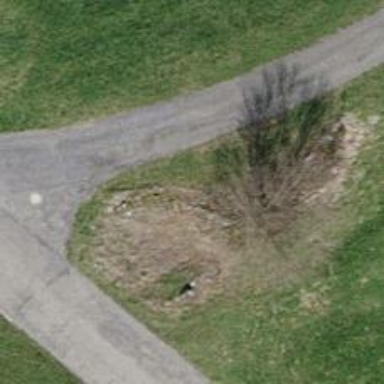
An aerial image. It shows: Urban tree adds touch of nature to the surroundings.